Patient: sex M, age 44
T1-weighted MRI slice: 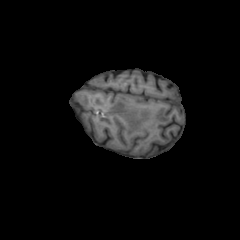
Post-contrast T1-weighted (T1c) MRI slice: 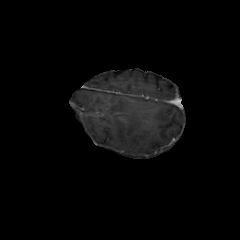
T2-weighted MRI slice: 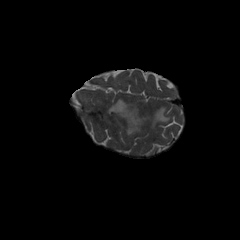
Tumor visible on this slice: yes
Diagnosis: Glioblastoma, IDH-wildtype
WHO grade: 4